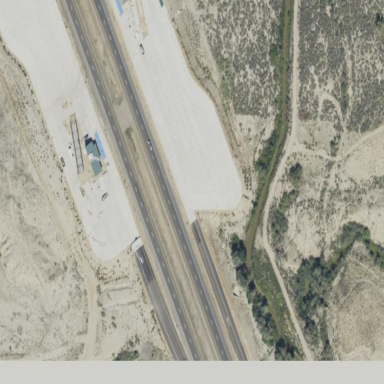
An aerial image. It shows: Weigh station with concrete surface.